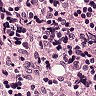
Metastatic tissue present: no